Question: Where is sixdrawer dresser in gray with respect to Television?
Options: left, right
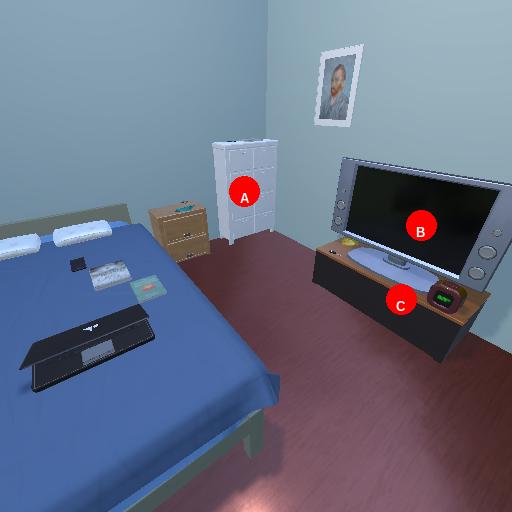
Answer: left